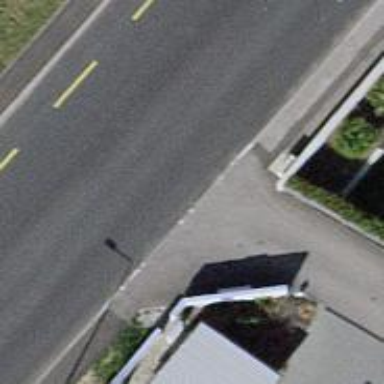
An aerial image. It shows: Secondary road with designated cycle lane on the left.